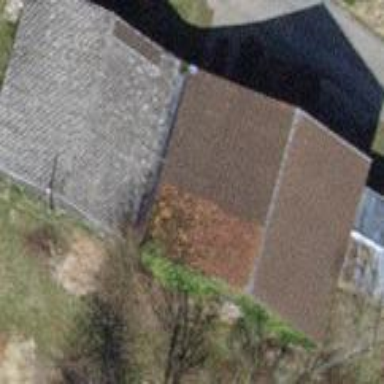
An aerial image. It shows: View of roof of building.